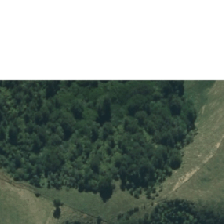
Land cover: indigenous_forest